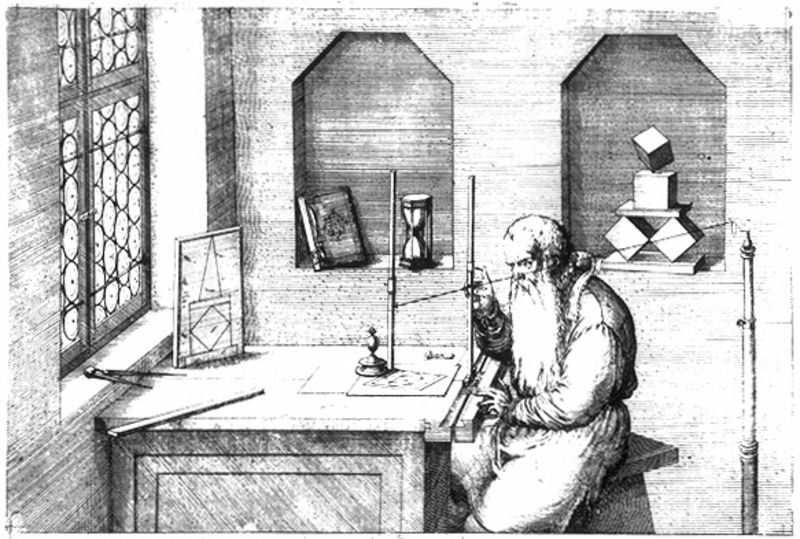
Titel: Bildnis des Wenzel Jamnitzer
Künstler: Jost Amman
Institution: (Seriendruck)
Schlagwörter: hand, mann, schatten, weiß, dreieck, sand, sitzen, fenster, glas, grau, hell, licht, raum, schwarz, tisch, zeichnung, zimmer, ornament, alt, bart, wand, rahmen, sehen, vollbart, bild, bildnis, innenraum, portrait, porträt, gitter, sonne, interieur, mantel, schnur, sitzend, blatt, instrumente, renaissance, skulptur, papier, schreibtisch, ecke, zimmerecke, perspektive, alter mann, stab, arbeiten, formen, grafik, graphik, hocker, schemel, tafel, ornamente, atelier, maler, uhr, lciht, faden, plastik, nische, stangen, greis, buch, linie, gerät, seil, zentralperspektive, druck, schwarzweiss, schraffur, radierung, stich, kreise, kittel, bleiglas, wissenschaftler, würfel, fenstergitter, stäbe, sicht, zeichnen, mittelalter, konstruktion, fensterbrett, gelehrter, eieruhr, stundenglas, tintenfass, arbeitstisch, lineal, kupferstich, butzenscheiben, forschung, geometrie, abbildung, anordnung, wissenschaft, nischen, brunelleschi, brunellesci, zange, berechnung, mathematik, messung, versuch, zirkel, hieronymus, kopernikus, sanduhr, messen, mathematiker, optik, mathe, raumtiefe, weuiß, hilfsmittel, alchemie, lichzt, masacchio, perspicere, gauss, bleizeichnung, wisenschaft, zirkeö